Question: I have a controller where I check, trough AJAX call from view and executing the logic on the controller, if some values exists or not at database. Because I'm using FOSUserBundle I have added this line to the controller: 'use Sensio\Bundle\FrameworkExtraBundle\Configuration\Security' then in each method of the controller I added this annotation:
'''
/**
* @Route("/check/{value}", name="check")
* @Method("GET")
* @Security("has_role('IS_AUTHENTICATED_ANONYMOUSLY')")
*/
public function checkExistsAction($value = null) {
// some logic goes here
}
'''
That doesn't work since I get login form as result and not the JSON I made inside the function, I already try by adding directly the route to the 'security.yml' as follow:
'''
access_control:
- { path: ^/login$, role: IS_AUTHENTICATED_ANONYMOUSLY }
- { path: ^/register, role: IS_AUTHENTICATED_ANONYMOUSLY }
- { path: ^/resetting, role: IS_AUTHENTICATED_ANONYMOUSLY }
- { path: ^/check, role: IS_AUTHENTICATED_ANONYMOUSLY }
- { path: ^/, role: ROLE_USER }
- { path: ^/admin/, role: ROLE_ADMIN }
'''
But that doesn't work either. Any advice? What I'm doing wrong here?
PS: I notice something curious on Netbeans IDE (maybe is one of that crazy things of NB) and is that Security isn't recognized as a annotation, see picture below and notice the Security line with some warning:

First test: Since I'm using 'JMSSecurityExtraBundle' also I have added this line to my controller: 'use JMS\SecurityExtraBundle\Annotation\Secure;' then I made some changes at my code:
'''
/**
* @Route("/check/{value}", name="check")
* @Method("GET")
* @Secure(roles="IS_AUTHENTICATED_ANONYMOUSLY")
*/
public function checkExistsAction($value = null) {
// some logic goes here
}
'''
Result: Didn't work.
Second test: I disable the security at 'access_control' as follow:
'''
access_control:
- { path: ^/login$, role: IS_AUTHENTICATED_ANONYMOUSLY }
- { path: ^/register, role: IS_AUTHENTICATED_ANONYMOUSLY }
- { path: ^/resetting, role: IS_AUTHENTICATED_ANONYMOUSLY }
- { path: ^/, role: IS_AUTHENTICATED_ANONYMOUSLY }
- { path: ^/admin/, role: ROLE_ADMIN }
'''
Then clear the cache.
Result: Didn't work.
I don't know what else to do in order to get this working. This is the 'firewall' definition at 'security.yml' file:
'''
firewalls:
dev:
pattern: ^/(_(profiler|wdt)|css|images|js)/
security: false
main:
pattern: ^/
form_login:
provider: fos_userbundle
csrf_provider: form.csrf_provider
logout:
path: fos_user_security_logout
target: /
invalidate_session: false
anonymous: ~
'''
Any advice or ideas? I'm out of them and getting crazy with this.
With second test, after changes 'framework-extra-bundle' from stable to dev things start working but this is not right since I'm leaving my application without any security so I need another path or solution
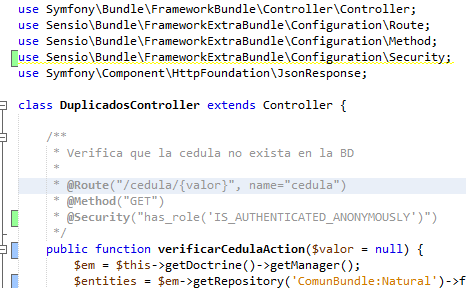
Answer: Are you sure you are properly authenticated? Make sure your http request is sending the cookie: 'PHPSESSID=svhag4u4fkj0em722eo5cd1pm4' header. (shouldn't have exactly that value). If thats true, then make sure that the user is actually being authenticated. You can do this by removing your security annotation and checking what the value of
'''
$this->container->get('security.context')->getToken()->getUser();
//This only works in the controller
'''
using var_dump or by debugging it. If that value is null that means your user provider isn't actually loading the user, and you either aren't authenticated or have a configuration issue.
Edit:
I just noticed the issue.
IS_AUTHENTICATED_ANONYMOUSLY will return true if the user is not logged in. So if you have logged in this will actually prevent you from viewing any of those routes.